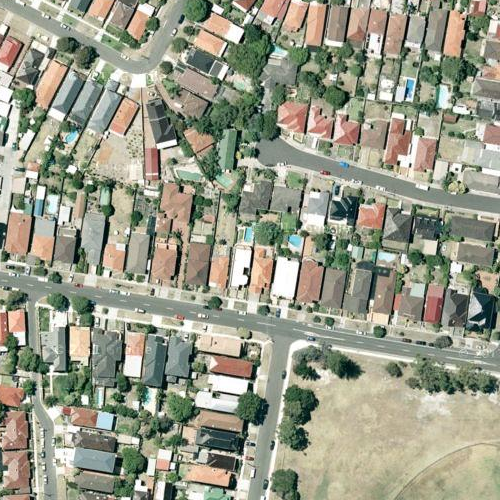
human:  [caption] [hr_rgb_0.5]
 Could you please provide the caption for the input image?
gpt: A residential area with houses arranged neatly and some roads go through this area .

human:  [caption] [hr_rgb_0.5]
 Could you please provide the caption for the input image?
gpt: A residential area with houses arranged neatly while many plants on the roadside .

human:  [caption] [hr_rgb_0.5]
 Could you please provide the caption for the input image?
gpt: Lots of houses with red and orange roofs arranged in lines .

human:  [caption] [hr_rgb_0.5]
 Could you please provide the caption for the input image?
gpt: A town with many houses arranged in lines while some cars on the roads .

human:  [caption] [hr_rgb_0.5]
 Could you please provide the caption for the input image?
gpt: A residential area with houses arranged neatly .